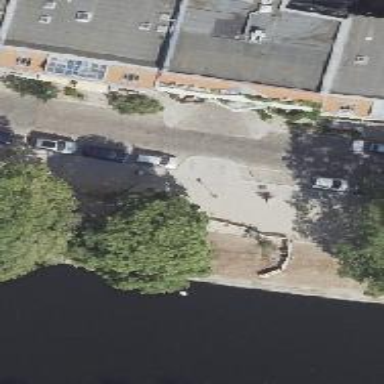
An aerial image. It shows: Bicycle parking area with kerb extension.